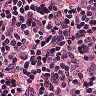
Metastatic tissue present: no